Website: crate-barrel
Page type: receipt
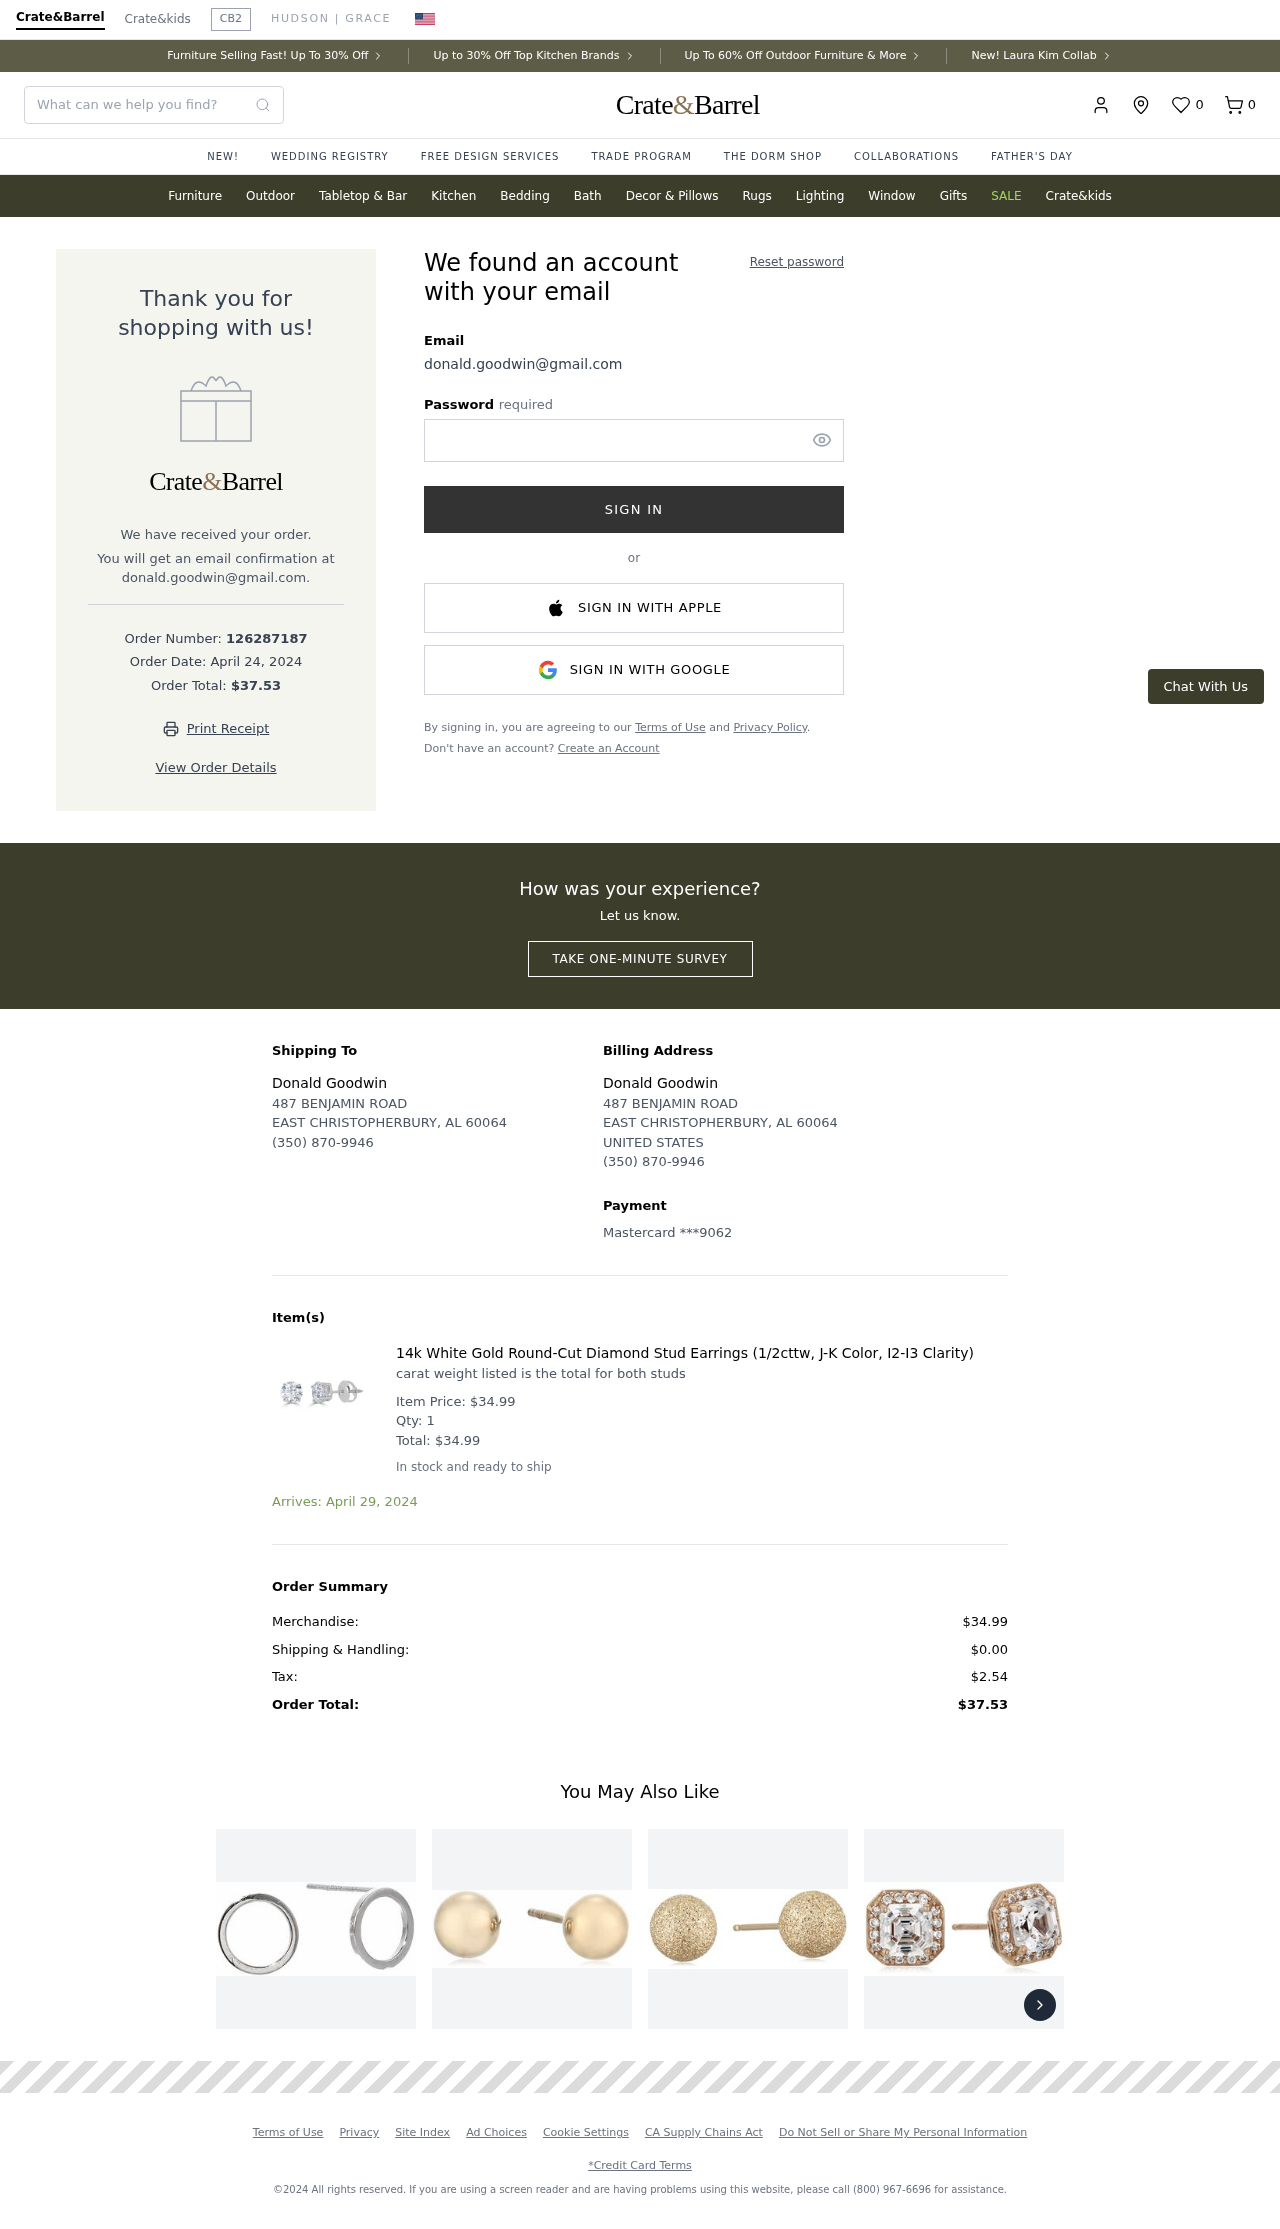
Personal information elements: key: PII_CARD_LAST4
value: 9062
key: PII_CARD_TYPE
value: Mastercard
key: PII_COUNTRY
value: UNITED STATES
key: PII_EMAIL
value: donald.goodwin@gmail.com
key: PII_FULLNAME
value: Donald Goodwin
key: PII_STREET
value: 487 BENJAMIN ROAD
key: PII_EMAIL2
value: donald.goodwin@gmail.com
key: PII_CITY_STATE_ZIP
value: EAST CHRISTOPHERBURY, AL 60064
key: PII_PHONE
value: (350) 870-9946
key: PII_FULLNAME2
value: Donald Goodwin
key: PII_STREET2
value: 487 BENJAMIN ROAD
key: PII_CITY_STATE_ZIP2
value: EAST CHRISTOPHERBURY, AL 60064
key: PII_PHONE2
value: (350) 870-9946
Product elements: key: PRODUCT1_DESC
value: carat weight listed is the total for both studs
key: PRODUCT1_NAME
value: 14k White Gold Round-Cut Diamond Stud Earrings (1/2cttw, J-K Color, I2-I3 Clarity)
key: PRODUCT1_PRICE
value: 34.99
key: PRODUCT1_QUANTITY
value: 1
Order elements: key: ORDER_NUM_ITEMS
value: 0
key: ORDER_ID
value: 126287187
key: ORDER_DATE
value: April 24, 2024
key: ORDER_TOTAL
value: $37.53
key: ORDER_ITEM_TOTAL
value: $34.99
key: ORDER_DELIVERY_DATE
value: Arrives: April 29, 2024
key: ORDER_SUBTOTAL
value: $34.99
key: ORDER_SHIPPING_COST
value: $0.00
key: ORDER_TAX
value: $2.54
Search elements: key: HEADER_SEARCH
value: What can we help you find?
Other elements: key: FAVORITES_COUNT
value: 0